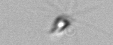
Label: Calciopappus